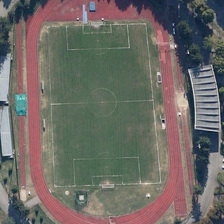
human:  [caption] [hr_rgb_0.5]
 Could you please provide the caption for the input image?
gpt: a playground is surrounded by many green trees .

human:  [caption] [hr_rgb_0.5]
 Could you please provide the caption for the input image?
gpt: a playground is surrounded by many green trees .

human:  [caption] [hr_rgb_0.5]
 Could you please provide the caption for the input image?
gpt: a playground is surrounded by many green trees .

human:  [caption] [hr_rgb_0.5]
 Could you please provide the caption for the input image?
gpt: a playground is surrounded by many green trees .

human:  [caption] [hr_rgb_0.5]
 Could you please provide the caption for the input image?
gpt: a playground is surrounded by many green trees .